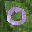
Label: 0